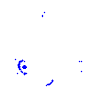
Particle: kaon